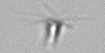
Label: Calciopappus